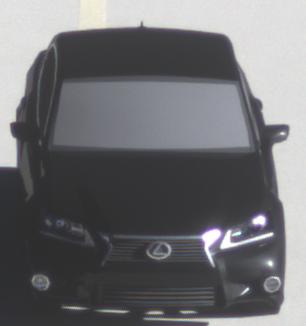
Make: Lexus
Model: GS 250
Detailed model: GS (L10)
Model produced from: 2012/06
Model produced until: 2013/12
Doors: 4
Color: black
Road condition: dry road
Daytime: morning or afternoon
Contrast: high contrast